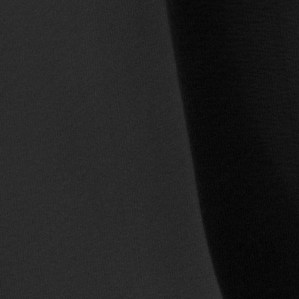
Label: non_frost